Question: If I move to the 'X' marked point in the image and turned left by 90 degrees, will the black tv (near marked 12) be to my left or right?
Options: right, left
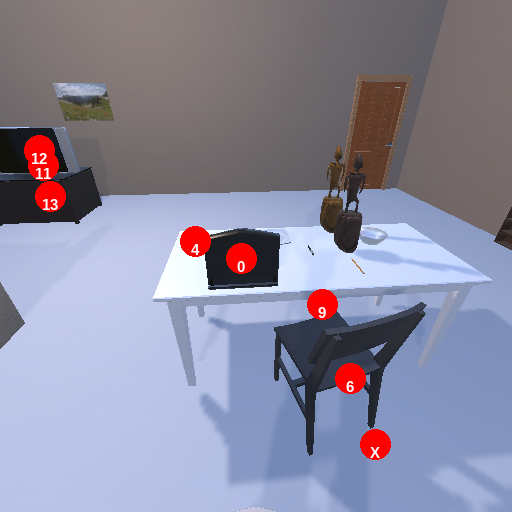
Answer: right